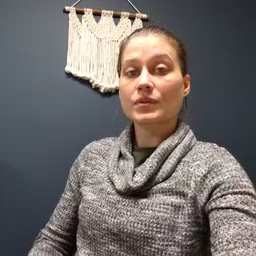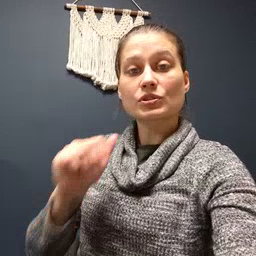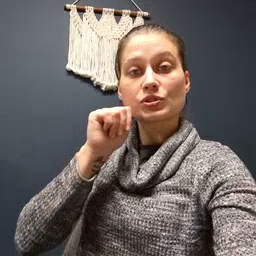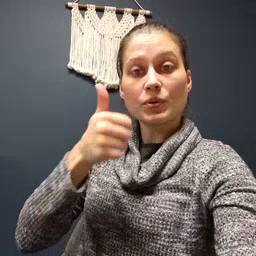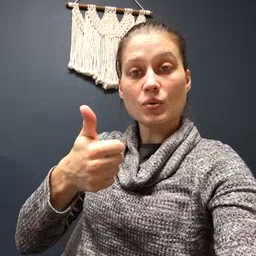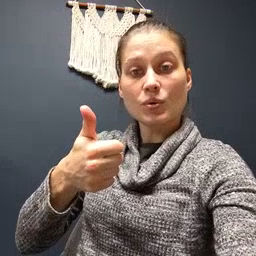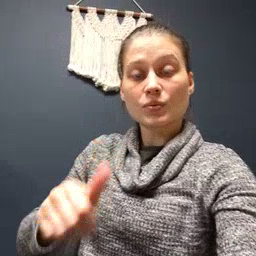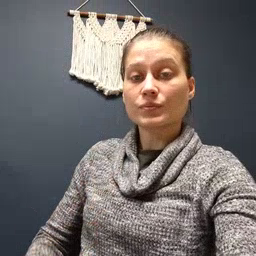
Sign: tomorrow